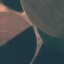
Label: AnnualCrop